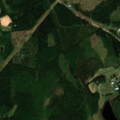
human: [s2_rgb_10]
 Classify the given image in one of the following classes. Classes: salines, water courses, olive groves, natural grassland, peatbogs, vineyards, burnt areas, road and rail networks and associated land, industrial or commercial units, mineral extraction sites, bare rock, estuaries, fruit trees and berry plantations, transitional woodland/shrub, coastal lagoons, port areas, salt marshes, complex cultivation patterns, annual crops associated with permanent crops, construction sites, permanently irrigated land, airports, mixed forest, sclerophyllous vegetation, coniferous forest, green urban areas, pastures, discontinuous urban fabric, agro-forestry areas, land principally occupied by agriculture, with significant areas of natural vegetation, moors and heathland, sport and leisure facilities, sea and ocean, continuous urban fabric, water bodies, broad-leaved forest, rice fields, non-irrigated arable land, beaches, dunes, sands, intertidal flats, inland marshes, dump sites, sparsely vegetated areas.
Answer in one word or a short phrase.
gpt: non-irrigated arable land, land principally occupied by agriculture, with significant areas of natural vegetation, coniferous forest, mixed forest